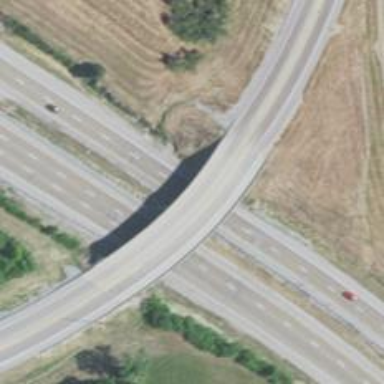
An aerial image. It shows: Trunk highway with bridge.